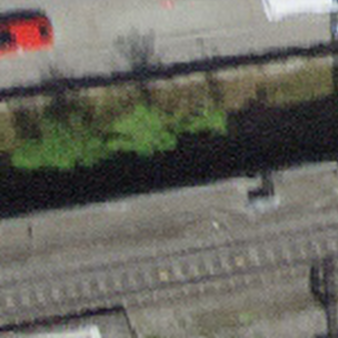
Label: other